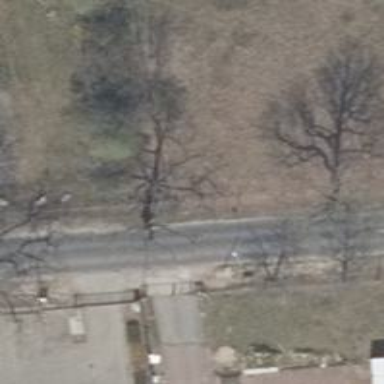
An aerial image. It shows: Emergency access point on the road.